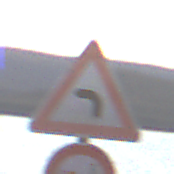
Verkehrszeichen: KurveLinks
Zusatzzeichen unten: VerbotUeberholenEinspurigeFahrzeuge
Umgebung: Outdoor, RoadRail
Tageszeit: SunriseSunset
Wetter: PartlyCloudy
Licht: Natural
Jahreszeit: NotSpecified
Kontrast: LowContrast